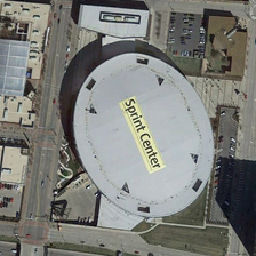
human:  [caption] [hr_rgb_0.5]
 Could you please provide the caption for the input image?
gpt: Many buildings are surrounded by a large oval building.

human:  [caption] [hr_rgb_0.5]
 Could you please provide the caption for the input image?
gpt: Many buildings are surrounded by a large oval building.

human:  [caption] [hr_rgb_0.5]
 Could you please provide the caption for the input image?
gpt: Many buildings are surrounded by a large, oval building.

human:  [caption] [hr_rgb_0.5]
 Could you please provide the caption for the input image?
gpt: Many buildings are surrounded by huge oval buildings.

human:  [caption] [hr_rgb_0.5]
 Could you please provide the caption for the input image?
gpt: Many buildings are surrounded by a large oval building.